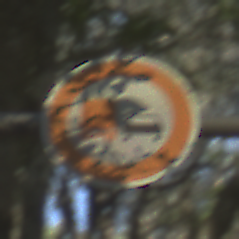
Verkehrszeichen: UeberholverbotKraftfahrzeuge
Umgebung: Outdoor, Nature
Tageszeit: Midday
Wetter: Clear
Licht: Natural
Jahreszeit: NotSpecified
Kontrast: LowContrast